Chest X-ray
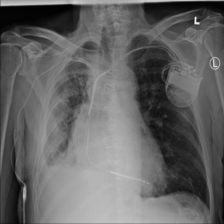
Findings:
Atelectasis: negative
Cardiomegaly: negative
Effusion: positive
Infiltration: positive
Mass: negative
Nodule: negative
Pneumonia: negative
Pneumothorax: positive
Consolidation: negative
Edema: negative
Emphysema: negative
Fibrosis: negative
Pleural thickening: negative
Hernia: negative